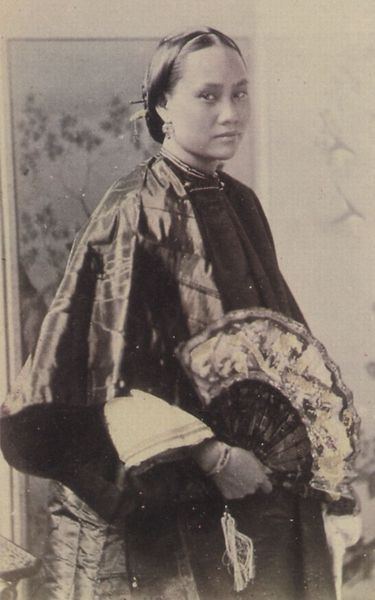
Titel: Atelieraufnahme
Künstler: John Thomson
Standort: New York
Institution: Sammlung Janet Lehr Gallery
Schlagwörter: baum, dunkel, gemälde, hand, schatten, umhang, weiß, mädchen, blumen, braun, elegant, frau, frisur, hintergrund, kleid, licht, mund, nase, ohr, ohrring, schmuck, schwarz, stirn, blick, dame, fächer, ornament, jung, wand, arm, augen, gesicht, kleidung, knoten, mensch, bild, bildnis, hände, portrait, porträt, gewand, haare, mantel, pose, reich, person, pflanzen, hübsch, kinn, lippen, scheitel, schön, seide, lächeln, japan, wangen, bordüre, tapete, verkleidung, floral, chinesin, japanerin, fecher, foto, fotografie, haarknoten, asien, schwarzweiss, asiatisch, photo, tracht, china, armband, armreif, wei?, ohrschmuck, schwaz, geschmückt, ohhring, kimono, spanierin, asiatin, ppflanze, festkleid, ihrschmuck